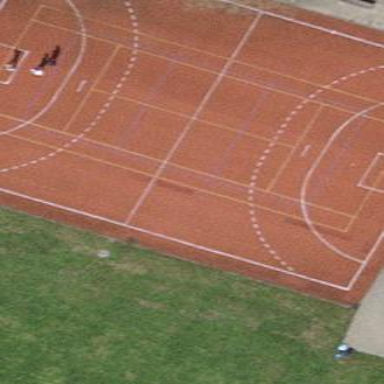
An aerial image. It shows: Basketball court located in leisure land pitch.